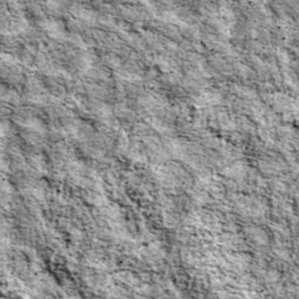
Label: non_frost